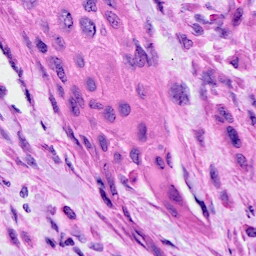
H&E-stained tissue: Cervix